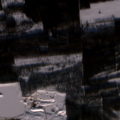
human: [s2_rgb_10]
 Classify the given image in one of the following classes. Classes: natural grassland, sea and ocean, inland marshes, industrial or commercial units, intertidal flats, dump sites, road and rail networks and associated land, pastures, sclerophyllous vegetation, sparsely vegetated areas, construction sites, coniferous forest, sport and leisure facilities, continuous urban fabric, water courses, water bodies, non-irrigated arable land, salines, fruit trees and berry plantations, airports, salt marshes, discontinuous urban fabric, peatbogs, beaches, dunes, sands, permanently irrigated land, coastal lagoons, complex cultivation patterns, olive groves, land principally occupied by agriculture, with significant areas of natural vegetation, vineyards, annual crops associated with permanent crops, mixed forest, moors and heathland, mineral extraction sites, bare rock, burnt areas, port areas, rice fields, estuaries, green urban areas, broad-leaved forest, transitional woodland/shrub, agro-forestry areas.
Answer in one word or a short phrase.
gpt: mineral extraction sites, land principally occupied by agriculture, with significant areas of natural vegetation, coniferous forest, mixed forest, transitional woodland/shrub